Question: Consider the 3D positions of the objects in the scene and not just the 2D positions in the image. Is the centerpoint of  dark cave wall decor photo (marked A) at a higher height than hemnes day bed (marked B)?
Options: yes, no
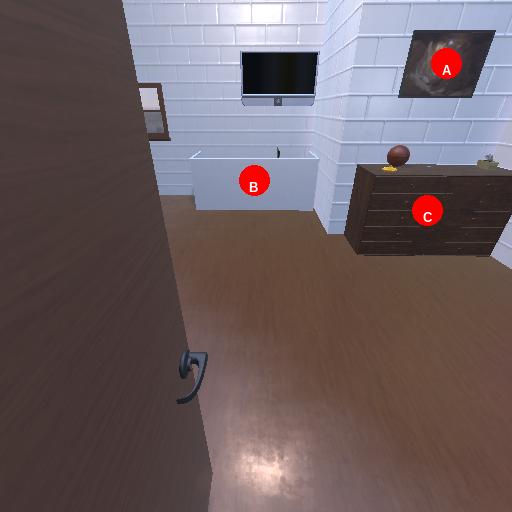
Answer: yes